Interaction volume radius: 5 \u00c5
Interaction volume height: 15 \u00c5
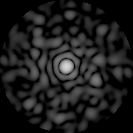
Disorder parameter: 0.7674